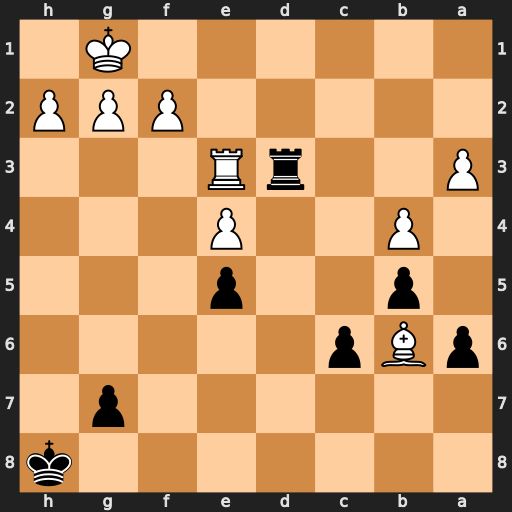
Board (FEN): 7k/6p1/pBp5/1p2p3/1P2P3/P2rR3/5PPP/6K1
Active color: b
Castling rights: -
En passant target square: -
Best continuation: Rd1+ Re1 Rxe1#